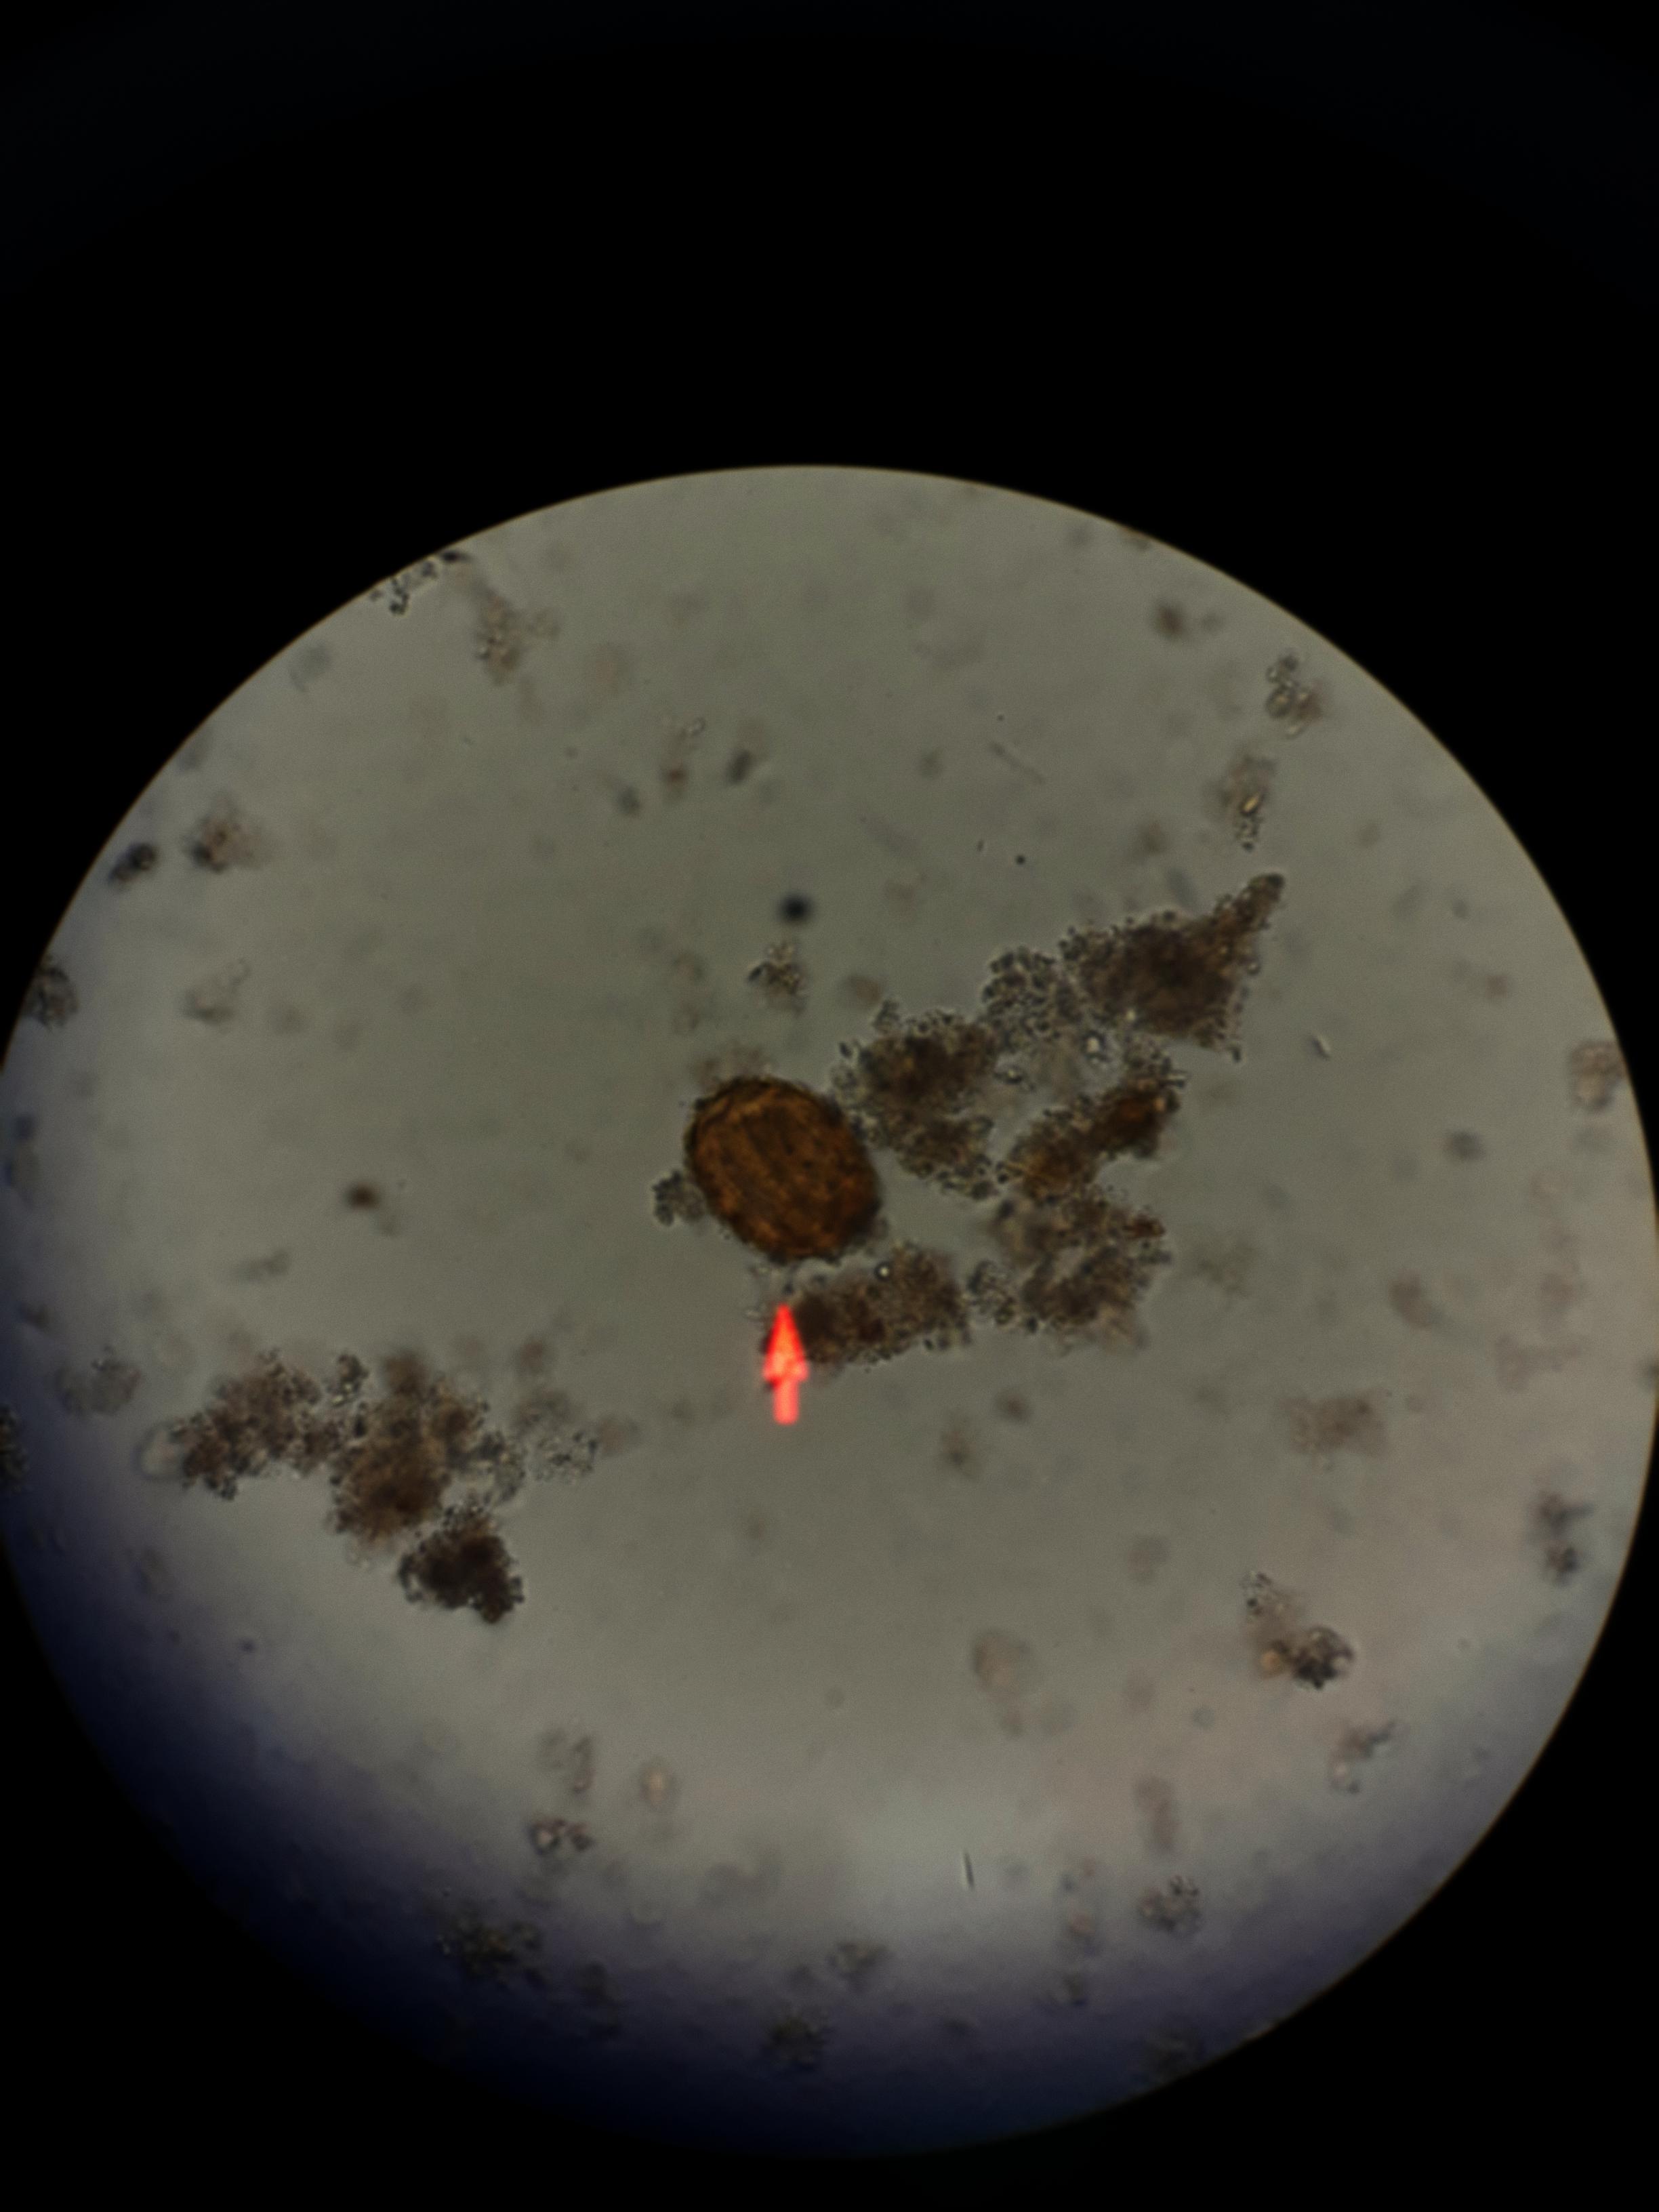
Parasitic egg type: Ascaris lumbricoides